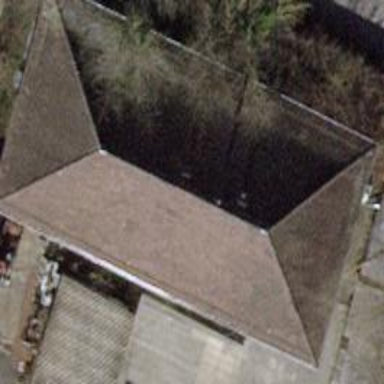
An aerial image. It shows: Building with hipped roof.